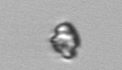
Label: Dinophyceae